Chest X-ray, PA view. Patient: 58 years old, sex F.
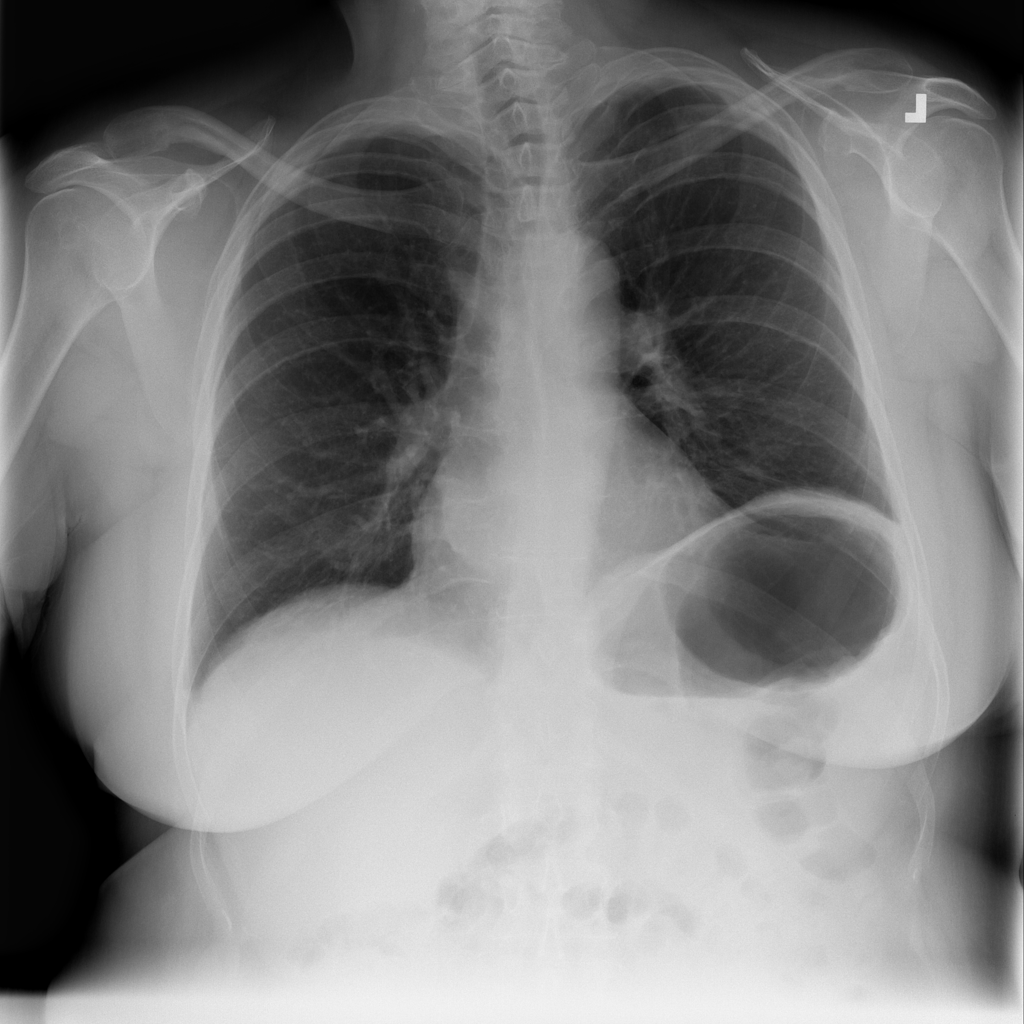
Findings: No Finding